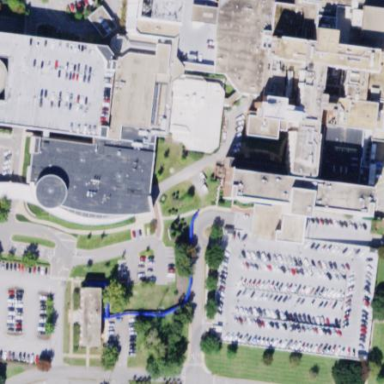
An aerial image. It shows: Healthcare facility identified as hospital.